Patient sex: M
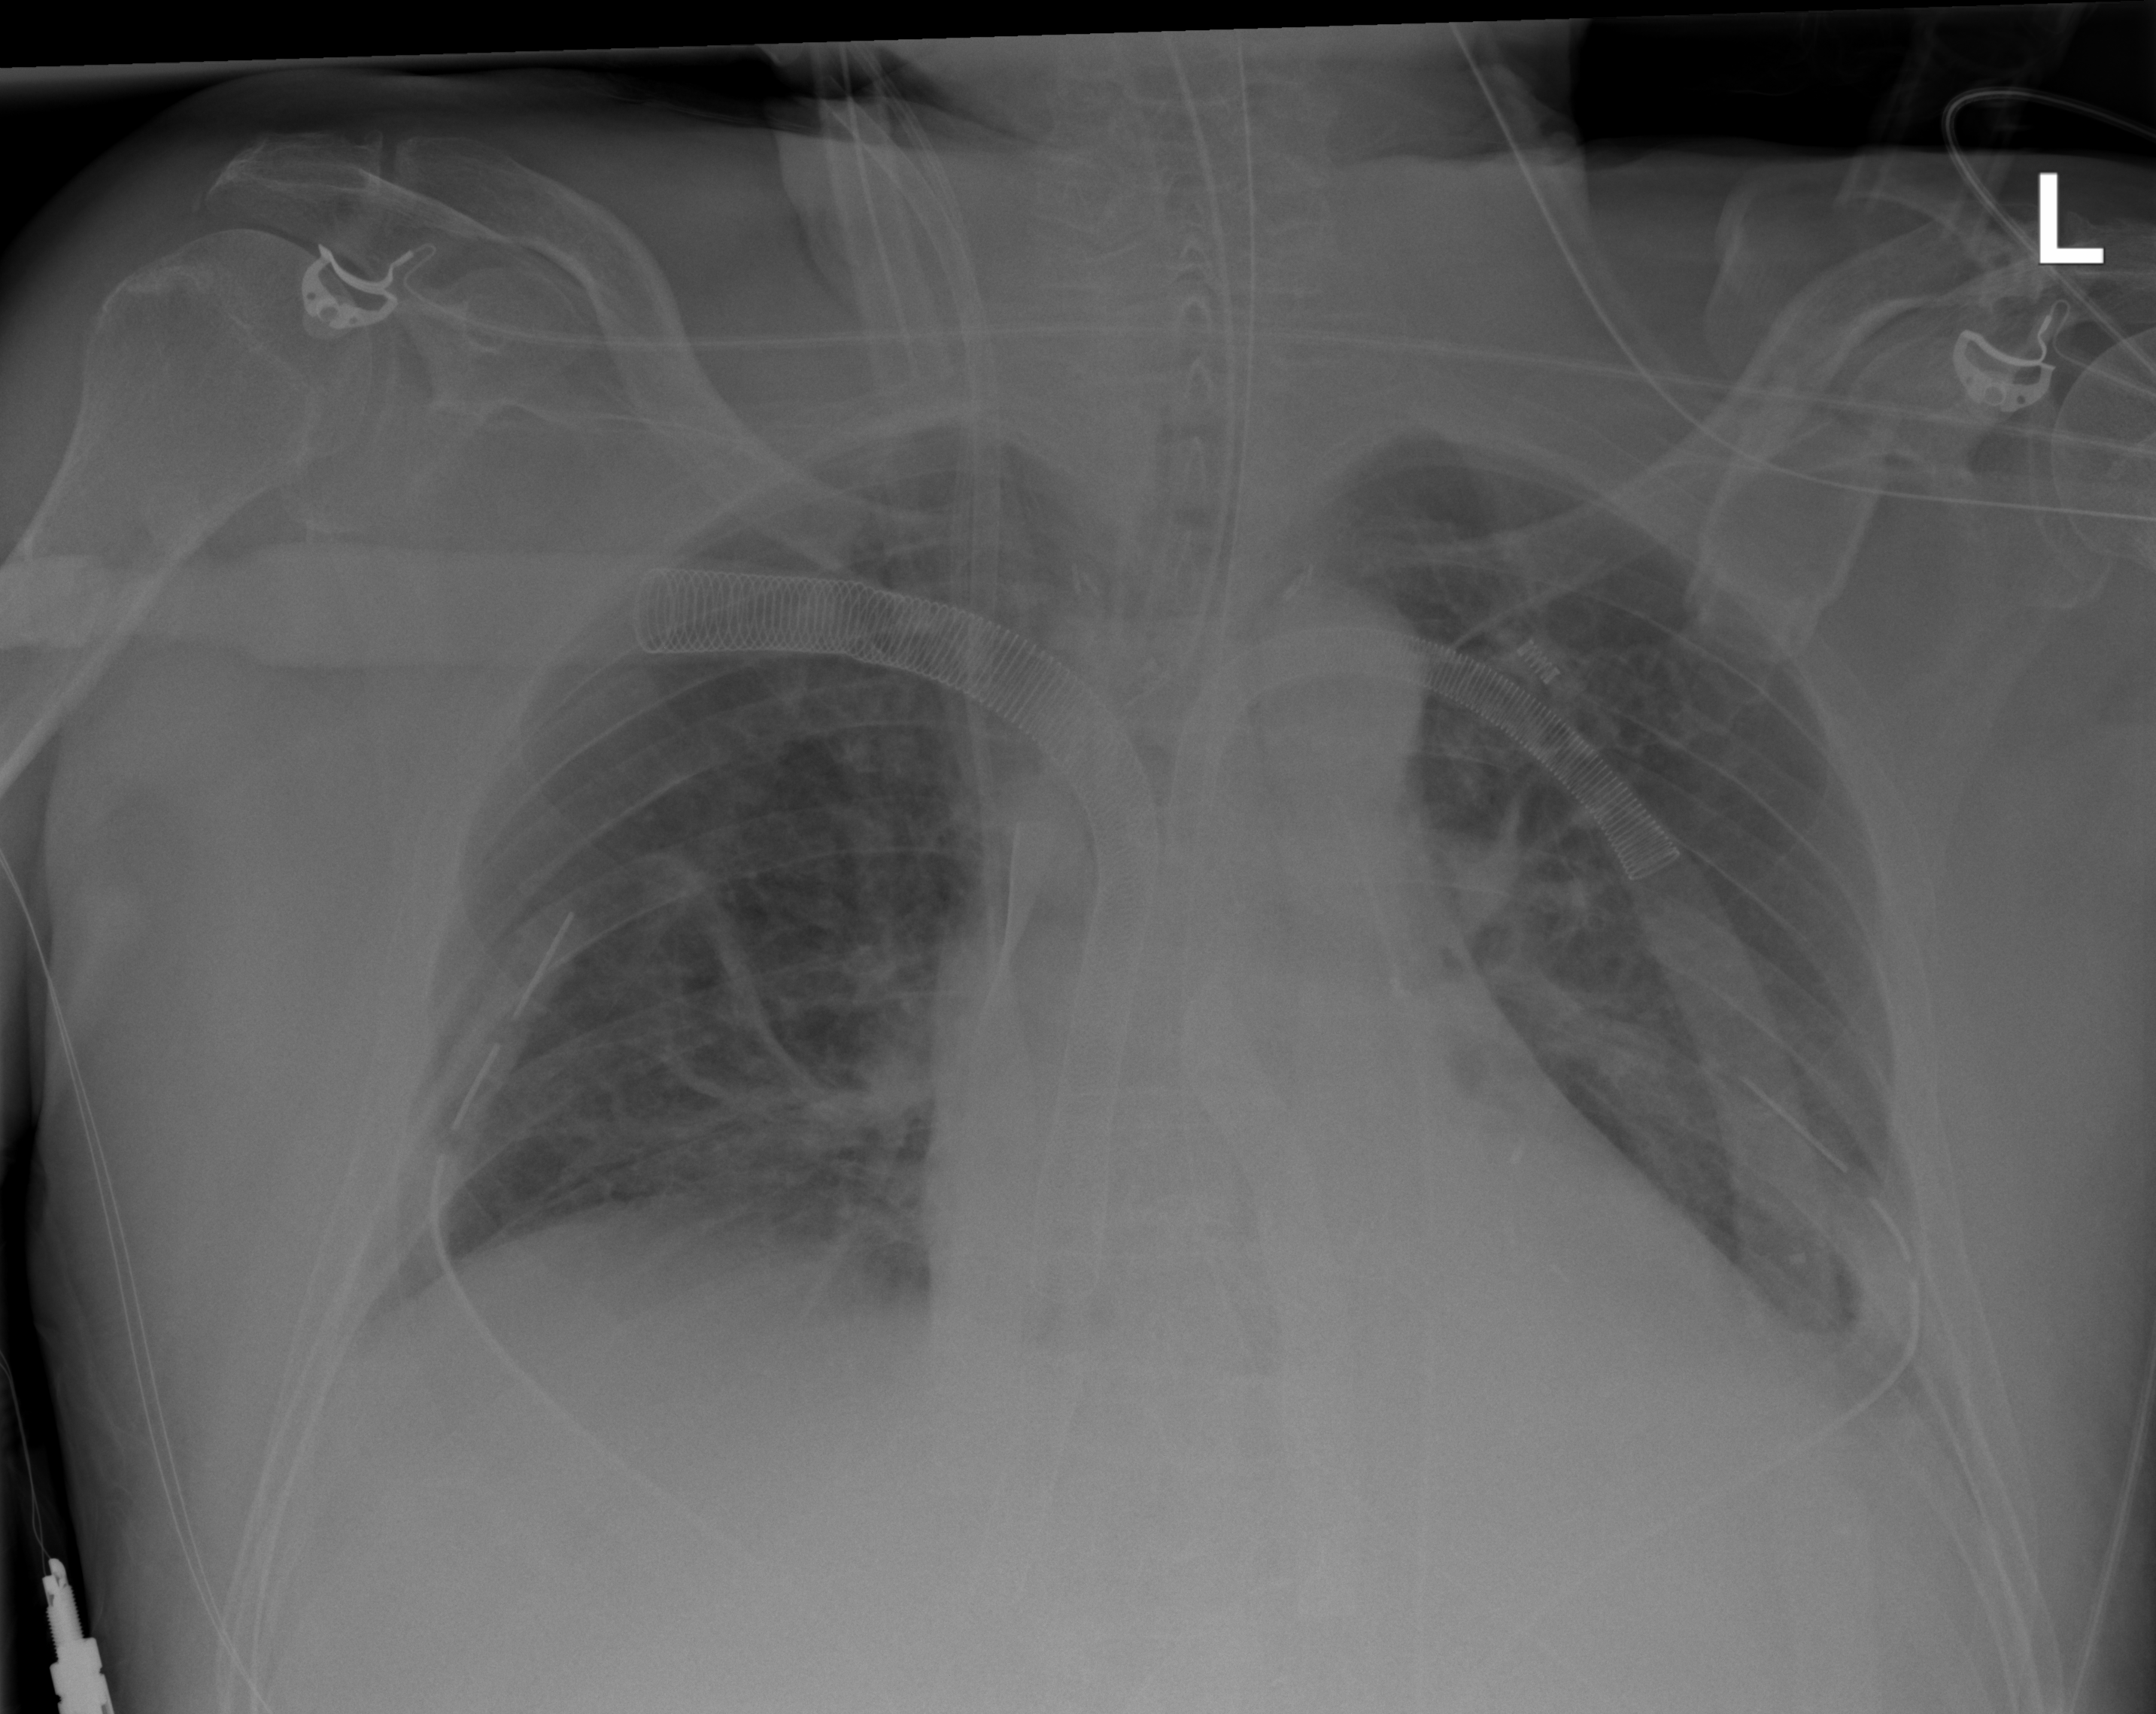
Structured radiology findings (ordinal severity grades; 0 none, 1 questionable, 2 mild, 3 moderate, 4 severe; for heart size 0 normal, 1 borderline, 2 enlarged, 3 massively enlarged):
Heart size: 2
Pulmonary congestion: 0
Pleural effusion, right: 2
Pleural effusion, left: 2
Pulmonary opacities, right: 0
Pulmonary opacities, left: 0
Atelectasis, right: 2
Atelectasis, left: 2